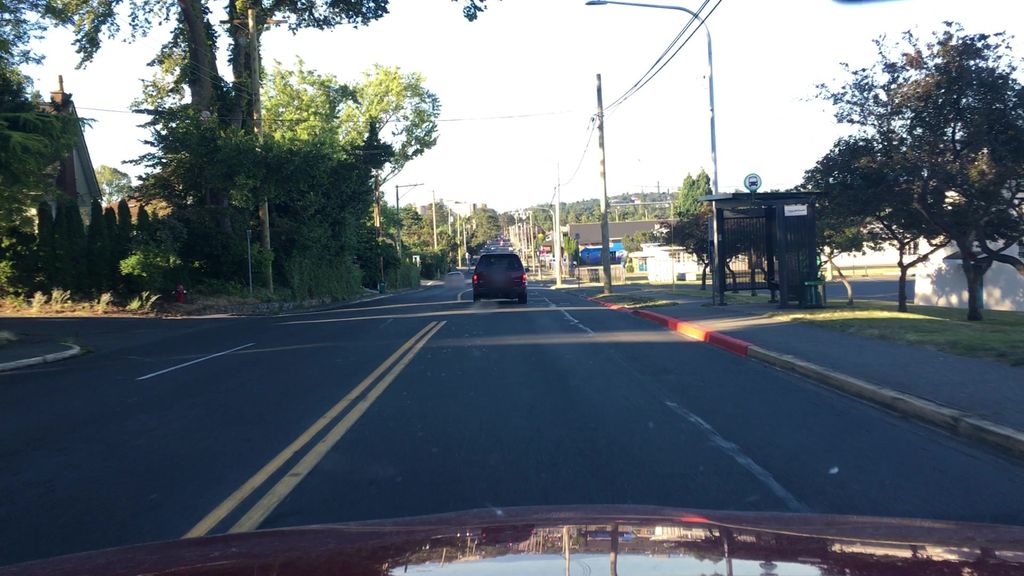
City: victoria